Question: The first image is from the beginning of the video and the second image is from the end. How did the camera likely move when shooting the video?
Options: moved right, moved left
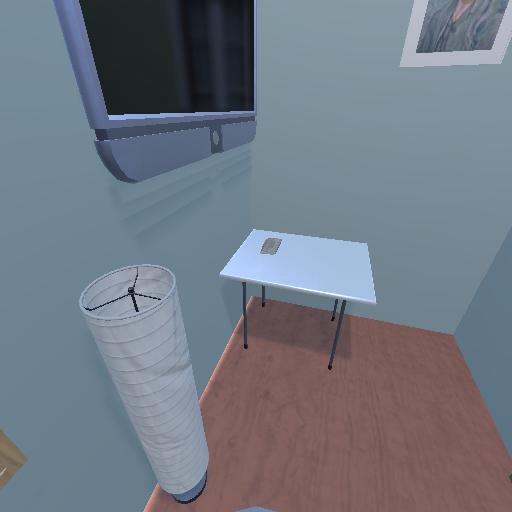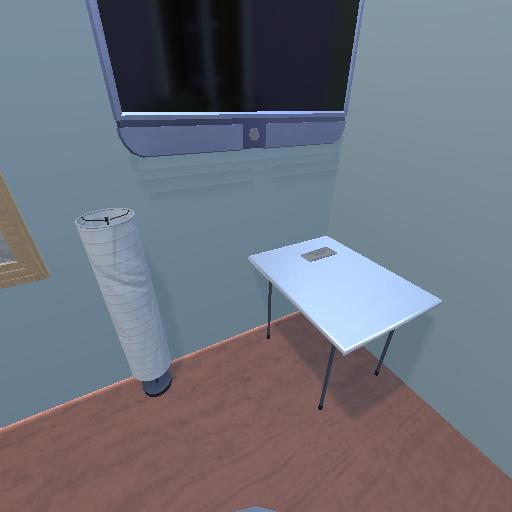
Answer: moved right